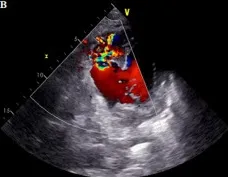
Parasternal short-axis view with color-Doppler showing the flow across ventricular septal rupture (VSR).
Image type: radiology (ultrasound)